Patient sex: M
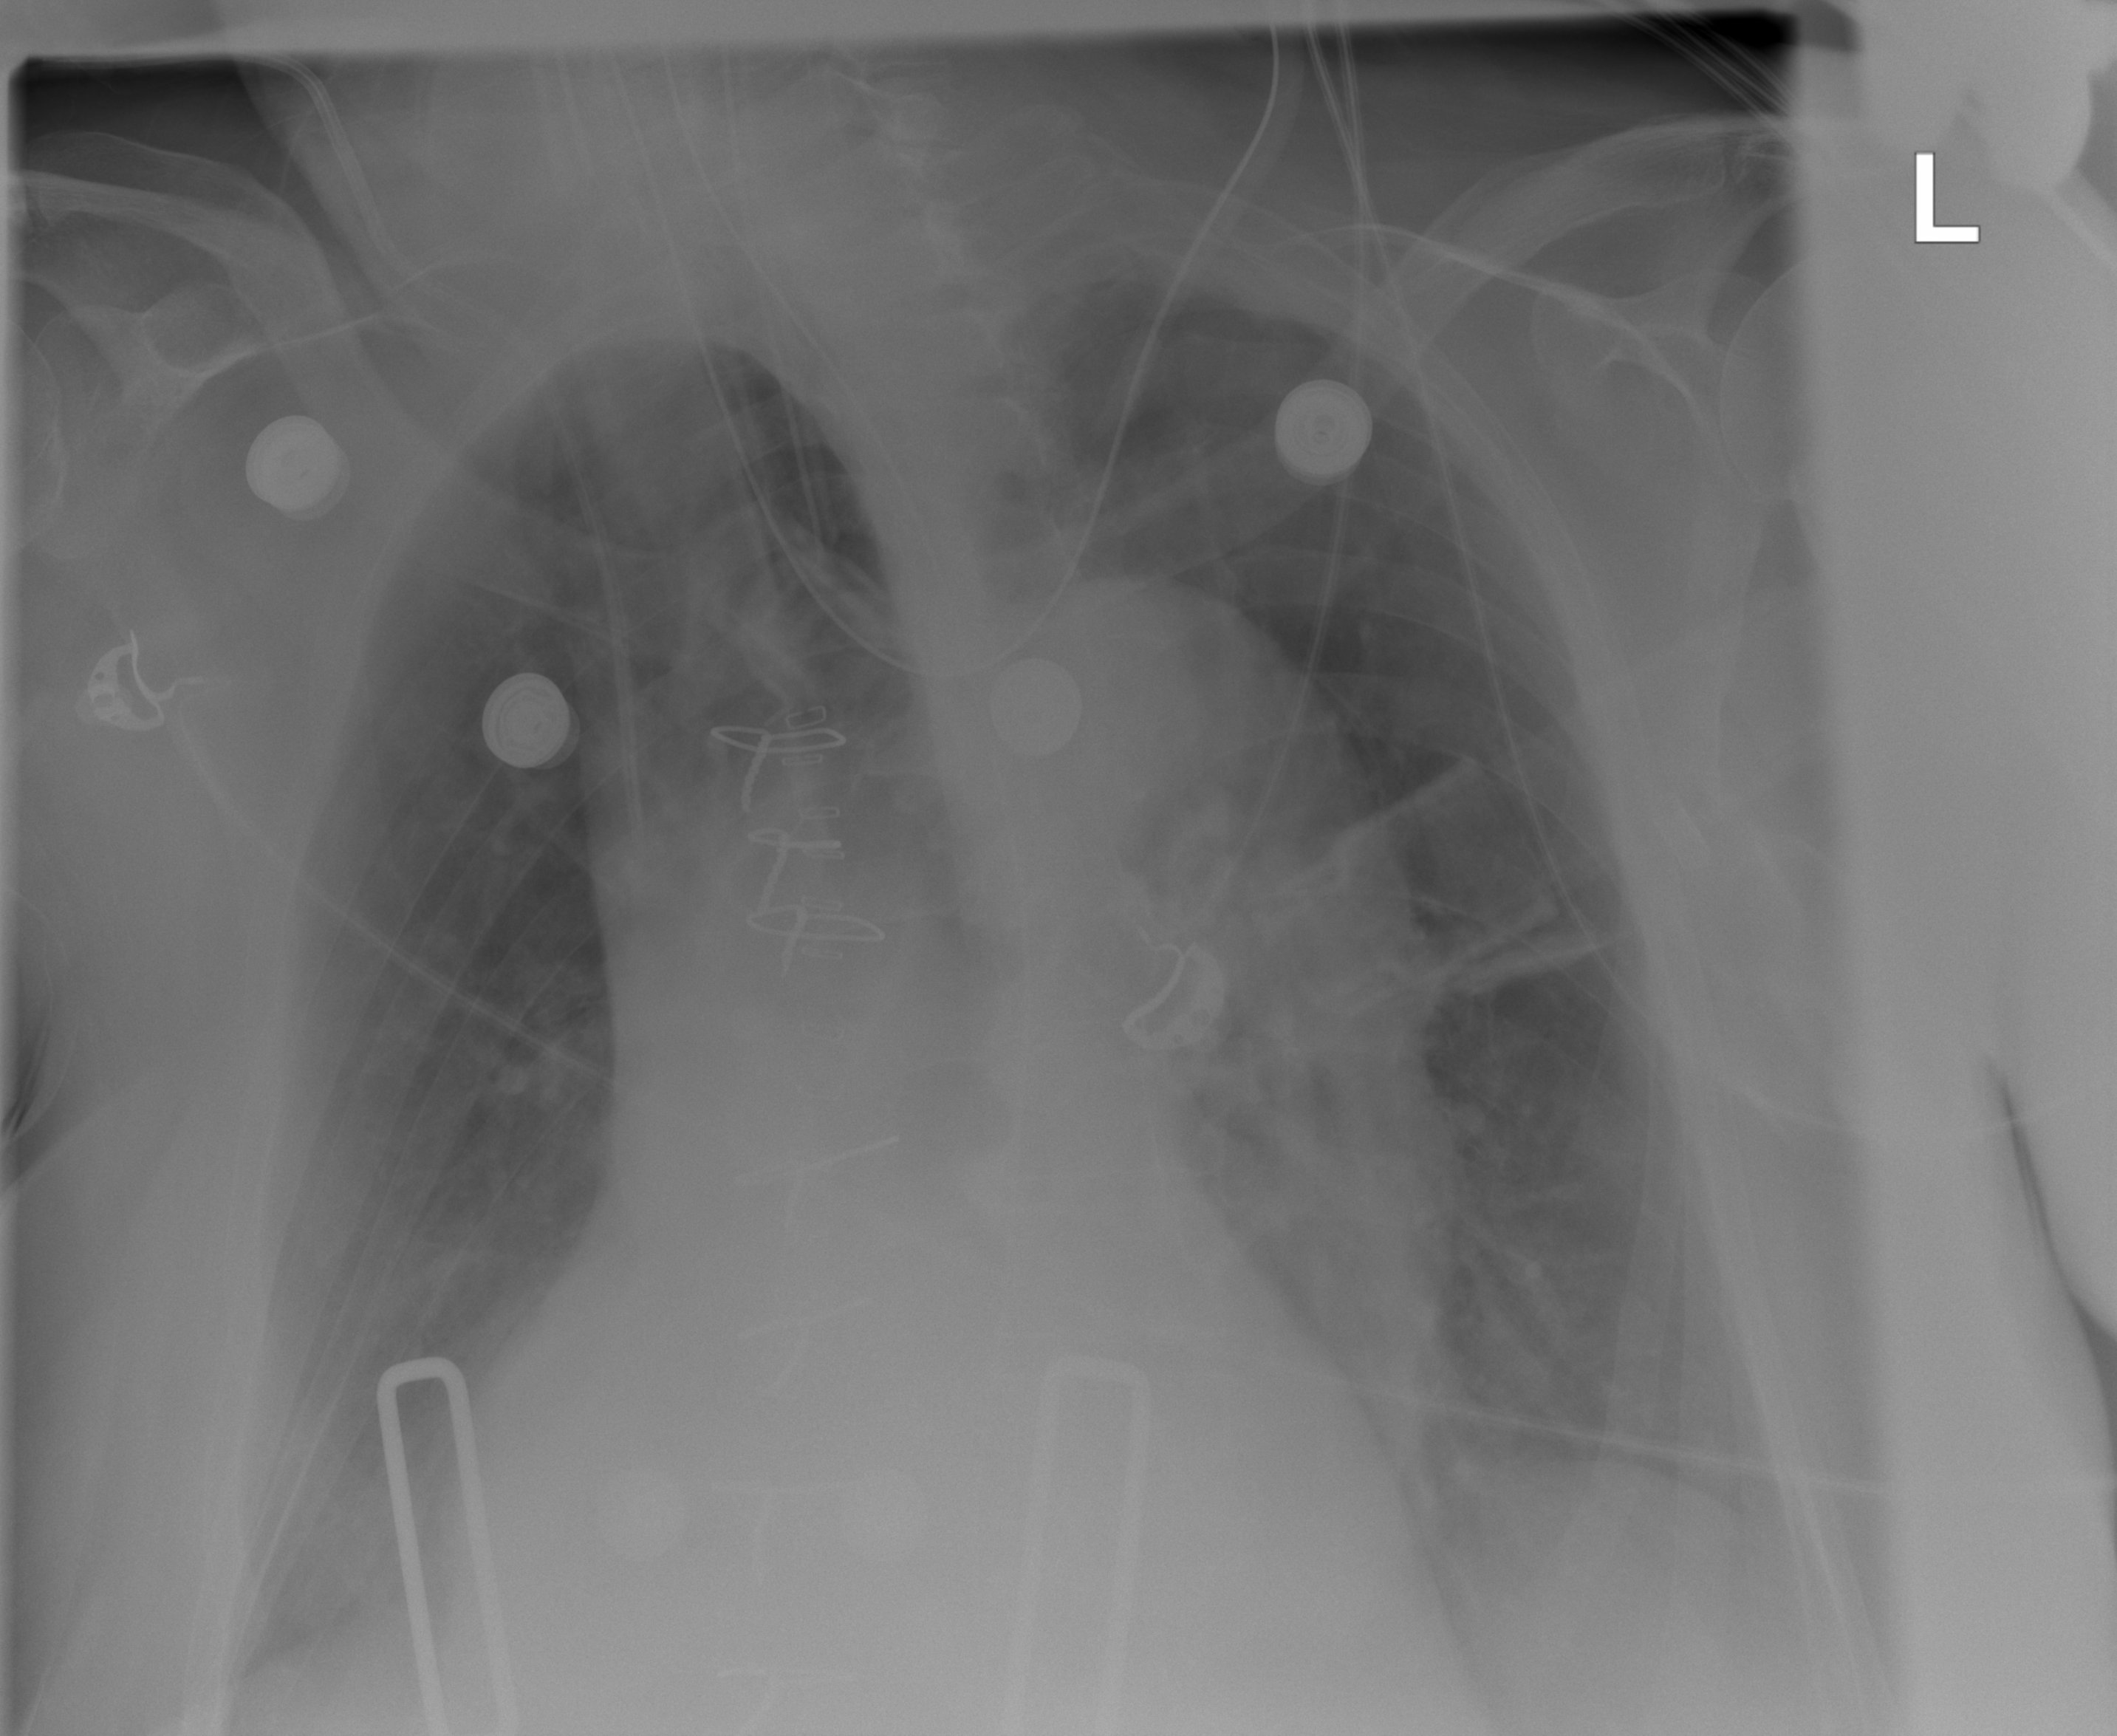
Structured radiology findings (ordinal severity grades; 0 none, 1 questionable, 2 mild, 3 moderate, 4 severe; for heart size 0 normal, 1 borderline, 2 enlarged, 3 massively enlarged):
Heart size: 2
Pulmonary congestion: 0
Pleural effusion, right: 1
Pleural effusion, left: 0
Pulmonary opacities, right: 1
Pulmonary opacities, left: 0
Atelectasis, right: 2
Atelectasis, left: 1